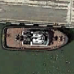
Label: civil